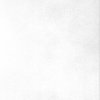
Label: dusty